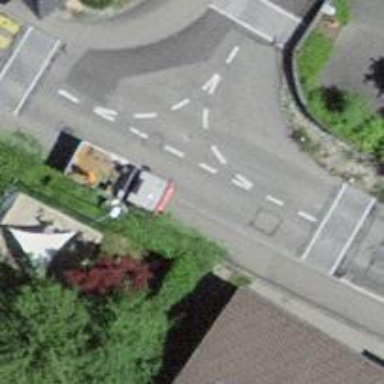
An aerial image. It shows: Bump for traffic calming.